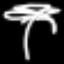
Label: palm tree